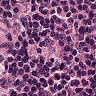
Metastatic tissue present: yes